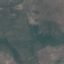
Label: HerbaceousVegetation